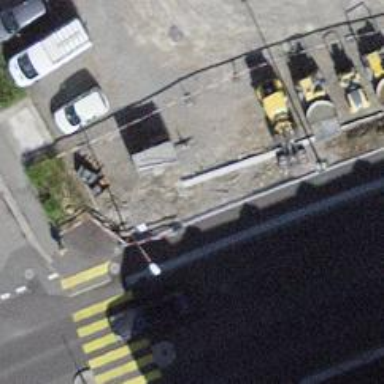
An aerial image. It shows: Bollard barrier.